Field crop: maize
Growth stage: 2
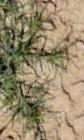
Species: salsola